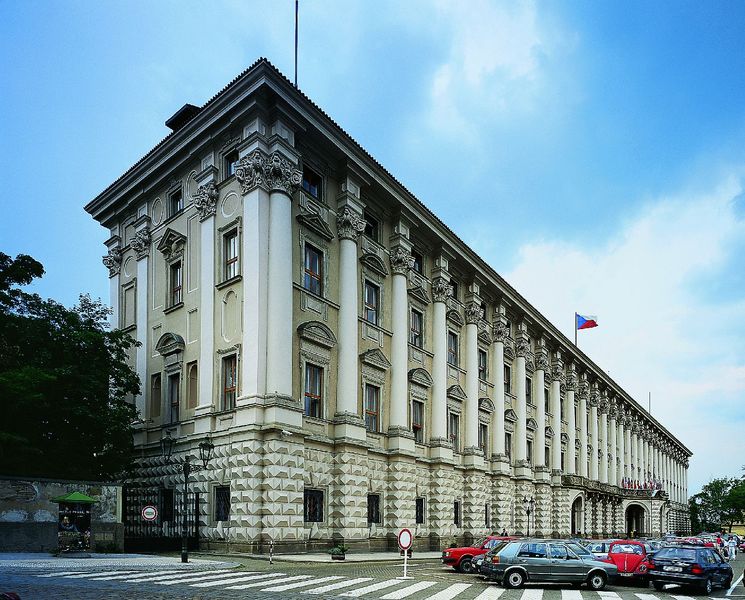
Titel: Palais Czernin in Prag
Künstler: Francesco Caratti
Standort: Prag, Palais Czernin (EU - Tschechische Republik)
Schlagwörter: fenster, strasse, säulen, gebäude, haus, architektur, stein, fassade, fahne, flagge, auto, palast, autos, zebrastreifen